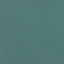
Land use / land cover: SeaLake